Question: I am currently running Magento version 1.7.0.2. States are not available in the Default State dropdown in admin area. I have only option to choose asterisk (*) with no States listed. I have selected United State as Origin country. Under Shipping Settings in Origin section Region/State field is replaced with text area where it should have a dropdown with options to select States. I have tried all possible options and setting but nothing seems to be working. I even posted the question on Magento forum but there was no one to look into the issue. I have attached a Screenshot of the same below. I need to fix this as soon as possible. Any help will be valued and highly appreciated.

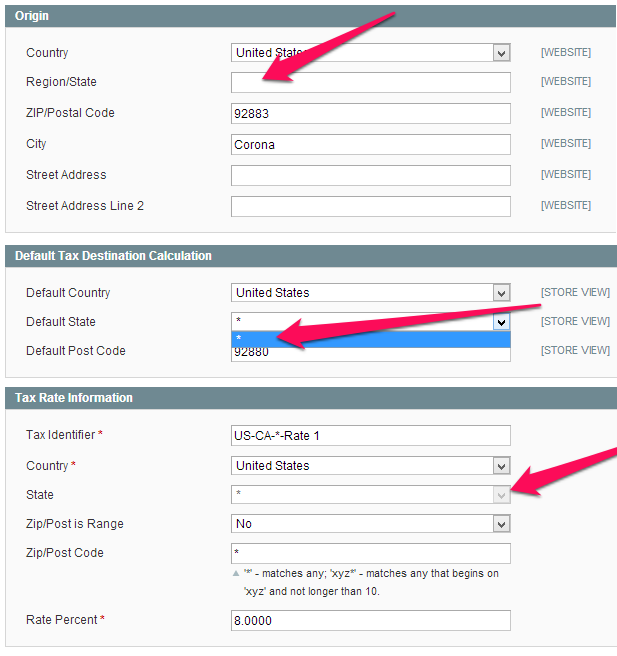
Answer: Sounds like you table in the magento database is missing the states... look at the magento mySQL Table "directory_country_region" and see if your states are there
(See Comments)